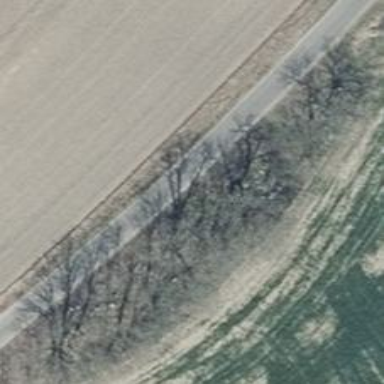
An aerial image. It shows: Row of deciduous broadleaved trees.